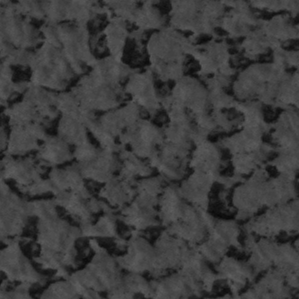
Label: frost